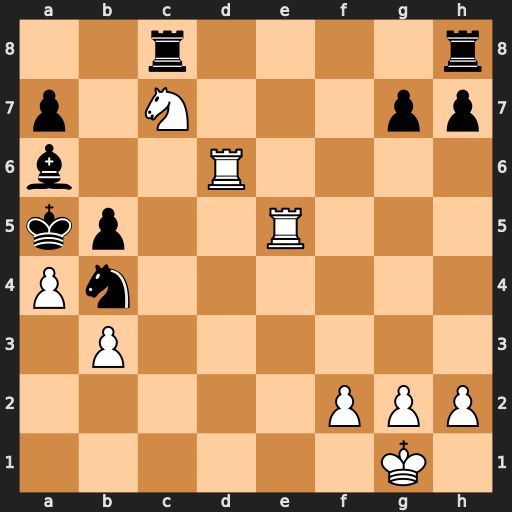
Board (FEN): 2r4r/p1N3pp/b2R4/kp2R3/Pn6/1P6/5PPP/6K1
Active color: w
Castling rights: -
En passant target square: -
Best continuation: Rxa6+ Nxa6 Rxb5#